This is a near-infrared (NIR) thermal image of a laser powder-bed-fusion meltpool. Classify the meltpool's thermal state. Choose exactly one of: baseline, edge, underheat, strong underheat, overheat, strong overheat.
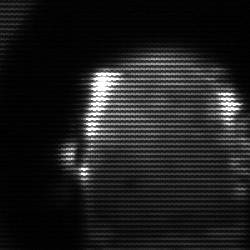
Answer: baseline